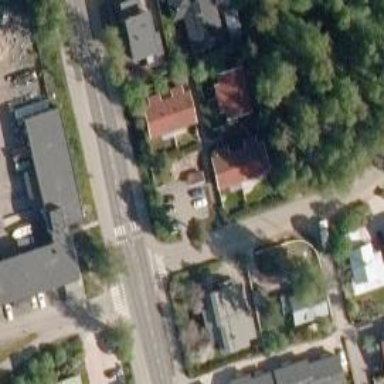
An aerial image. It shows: Asphalt cycleway with crossing.